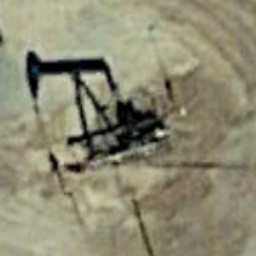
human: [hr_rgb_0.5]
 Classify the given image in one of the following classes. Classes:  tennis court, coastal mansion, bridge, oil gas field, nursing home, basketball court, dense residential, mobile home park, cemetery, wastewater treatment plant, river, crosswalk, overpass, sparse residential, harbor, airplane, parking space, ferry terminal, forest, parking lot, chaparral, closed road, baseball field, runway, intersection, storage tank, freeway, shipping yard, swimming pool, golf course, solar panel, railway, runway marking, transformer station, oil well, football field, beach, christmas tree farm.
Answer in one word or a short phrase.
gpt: oil well